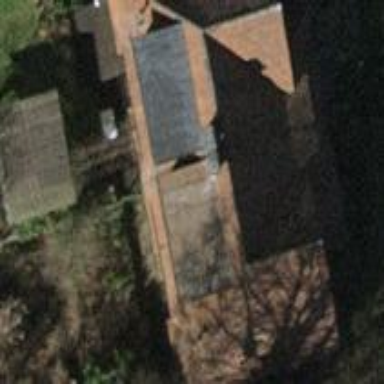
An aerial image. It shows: Semidetached house with gambrel roof.